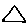
Label: triangle